Current action and preconditions to check: trajectory_clear

Your task: For each precondition in the list above, predict whether it will hold at this action.

Consider the current scene as observed from the mobile robot's camera, and analyze the predicted future states of all dynamic agents (e.g., people, animals, vehicles, or any moving entities) within the NEXT SECOND.

IMPORTANT: Only answer "very likely" if you are absolutely certain—based on strong, clear evidence—that a dynamic agent will violate the precondition in the predicted future state. Do NOT answer "very likely" for unlikely, ambiguous, or low-probability risks.

Ask yourself for each precondition: Is there a high probability, with clear and convincing evidence, that the predicted future states of any dynamic agent will interfere with the predicted future state of the currently executing action within the NEXT SECOND, causing that precondition to fail?

Assess the risk level based on these predictions. Use "likely" or "very likely" if motions create a clear risk of interference.

Use "neutral" or "improbable" if agents are nearby but their predicted paths are clearly diverging or non-conflicting.

Failure Risk Categories: "very improbable", "improbable", "neutral", "likely", "very likely"

Answer Format: Output ONLY the probability_of_failure value from these categories: "very improbable", "improbable", "neutral", "likely", "very likely"

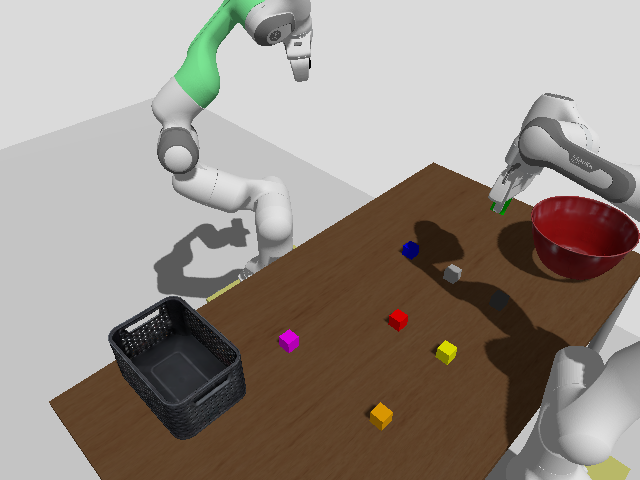

Answer: very improbable